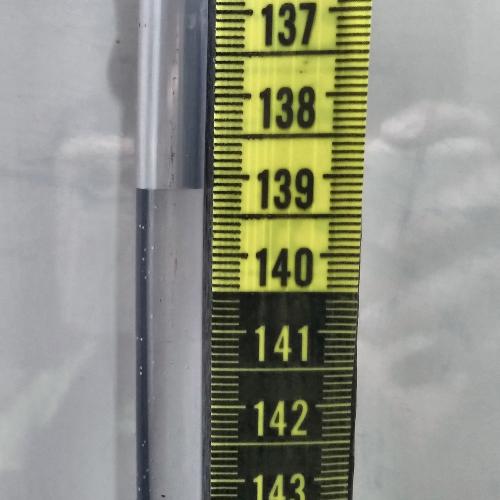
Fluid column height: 139.2 cm